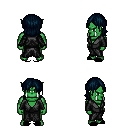
a pixel art fantasy rpg character, male body template, orc, green skin, gray robe, red pants, raven long bangs hairstyle, black slippers, four views (front, back, left, right), 2x2 character sprite sheet, small pixel art, hard edges, no anti-aliasing